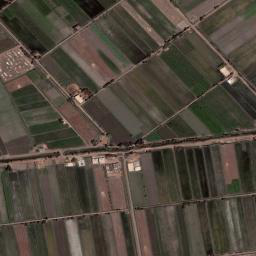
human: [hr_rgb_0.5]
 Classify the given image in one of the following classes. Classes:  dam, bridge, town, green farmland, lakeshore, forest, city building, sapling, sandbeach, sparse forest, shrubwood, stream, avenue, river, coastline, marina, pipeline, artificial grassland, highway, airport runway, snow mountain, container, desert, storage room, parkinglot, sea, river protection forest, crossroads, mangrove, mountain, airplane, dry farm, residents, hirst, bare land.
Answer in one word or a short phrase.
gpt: green farmland